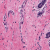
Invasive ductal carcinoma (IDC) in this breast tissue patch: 0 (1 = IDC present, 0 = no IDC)